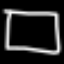
Label: square